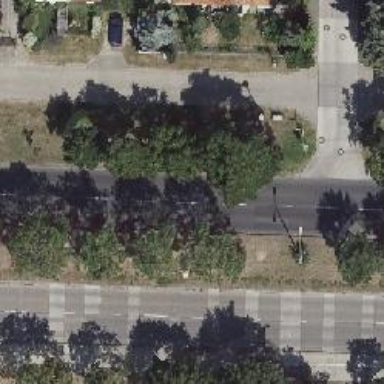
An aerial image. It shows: Avenue lined with deciduous broadleaved trees.